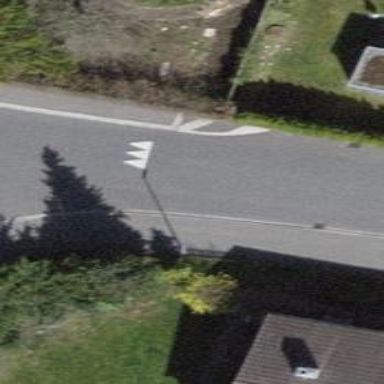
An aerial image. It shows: Traffic hump for calming the traffic.